Question: I want to write integration test for my controller which return HttpResponseMessage which have "Content" as string and his
content-type "application/vnd.openxmlformats-officedocument.spreadsheetml.sheet"
How do me convert this string back instance ExcelFile - libarary gembox?
this controller for example:
'''
/// <summary>
/// Save Data
/// </summary>
/// <param name="request"></param>
/// <returns></returns>
[HttpPost]
[Route(Routes.Download)]
[ValidateToken]
[SwaggerResponse(HttpStatusCode.OK, "Xlsx-file with result", typeof(HttpStatusCode))]
[SwaggerResponse(HttpStatusCode.Unauthorized, "invalid token", typeof(HttpStatusCode))]
[SwaggerResponse(HttpStatusCode.BadRequest, "Message with description error of validate", typeof(HttpStatusCode))]
public HttpResponseMessage PostUnloadExcelFile([FromBody]DownloadRequest request)
{
var logData = _logMessageBuilder.GetLogMessageDownload(request.Request);
LogRequest(logData);
var response = Request.CreateResponse(HttpStatusCode.OK);
_downloadService.GetExcelFile(request.Data).Save(response, $"{Routes.Download}.xlsx");
return response;
}
'''
this example DownloadService
'''
public class DownloadService : BaseDownloadService, IDownloadService
{
private const string Sheet = "Work sheet";
public ExcelFile GetExcelFile(IList<Event> data)
{
var xlsFile = new ExcelFile();
var workSheet = xlsFile.Worksheets.Add(Sheet);
SetHeaderWorksSheet(workSheet);
for (var i = 0; i < data.Count; i++)
{
SetCellWorksSheet(data[i], workSheet, i);
}
for (var j = 0; j < data.Count + 1; j++)
{
SetCellStyleWorksSheet(workSheet, j);
}
return xlsFile;
}
}
public class BaseDownloadService
{
protected void SetHeaderWorksSheet(ExcelWorksheet workSheet)
{
workSheet.Cells[0, ExcelFileIndexes.Item].Value = ConstantsExcelHeader.Item;
workSheet.Cells[0, ExcelFileIndexes.FirstDate].Value = ConstantsExcelHeader.FirstDate;
workSheet.Cells[0, ExcelFileIndexes.LastDate].Value = ConstantsExcelHeader.LastDate;
}
protected void SetCellWorksSheet(Triplet rowData, ExcelWorksheet workSheet, int i)
{
workSheet.Cells[i + 1, ExcelFileIndexes.Item].Value = (i + 1).ToString();
workSheet.Cells[0, ExcelFileIndexes.FirstDate].Value = rowData.FirstDate;
workSheet.Cells[0, ExcelFileIndexes.LastDate].Value = rowData.LastDate;
}
protected void SetCellStyleWorksSheet(ExcelWorksheet workSheet, int i)
{
workSheet.Columns[i].AutoFit();
workSheet.Cells[0, i].Style
.FillPattern
.SetPattern(
FillPatternStyle.Solid,
SpreadsheetColor.FromName(ColorName.LightGreen),
SpreadsheetColor.FromName(ColorName.LightGreen));
}
}
'''
this test for example:
'''
[Theory]
[MemberData(nameof(DataForTrySaveInExcelFileTesting))]
public async Task Should_ReturnCode200TrySaveDataInFileExcel(DownloadRequest request)
{
// Arrange
var token = await GetValidTokenAsync();
// Act
var response = await ActAsync<DownloadRequest, DataRecord>(request, token, DownloadUrl);
var excelBytes = Encoding.UTF8.GetBytes(response.Content);
var excelFile = new ExcelFile();
using (MemoryStream stream = new MemoryStream())
{
stream.Write(excelBytes, 0, excelBytes.Length);
stream.Position = 0;
excelFile = ExcelFile.Load(stream, LoadOptions.XlsxDefault);
}
var ws = excelFile.Worksheets.ActiveWorksheet;
ws.Cells["B2"].Value.ShouldBeEqualTo("<PHONE>");
}
'''
This is response for front

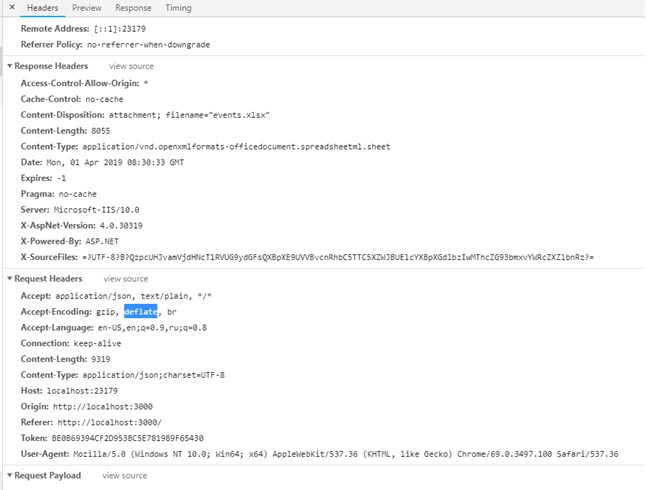
Answer: jdweng Thanks you, you made me think and comed good idea.We refused to convert string in stream and we just extended model of response for post of requset and added stream for content an example is shown below.
'''
protected async Task<TestRequestResponse> PostAsync<TPayload>(string url, TPayload payload, string token = null)
{
using (var server = new HttpServer(_config))
{
var client = new HttpClient(server);
var request = new HttpRequestMessage
{
RequestUri = new Uri(url),
Method = HttpMethod.Post,
Content = new ObjectContent<TPayload>(payload, new JsonMediaTypeFormatter())
};
request.Headers.Accept.Add(new MediaTypeWithQualityHeaderValue("application/json"));
request.Headers.Add("token", token);
var httpRequest = new HttpRequest(string.Empty, url, string.Empty);
httpRequest.AddServerVariable("UserHostAddress", "192.168.1.1");
httpRequest.AddServerVariable("UserAgent", "chrome");
HttpContext.Current = new HttpContext(httpRequest, new HttpResponse(new StringWriter()));
using (var response = await client.SendAsync(request))
{
var streamContent = await response.Content.ReadAsStreamAsync();
var memoryStream = new MemoryStream();
streamContent.CopyTo(memoryStream);
memoryStream.Position = 0;
var content = await response.Content.ReadAsStringAsync();
return new TestRequestResponse
{
Content = content,
StatusCode = response.StatusCode,
Message = response.ReasonPhrase,
StreamContent = memoryStream
};
}
}
}
'''
'''
[Theory]
[MemberData(nameof(DataForTrySaveInExcelFileTesting))]
public async Task Should_ReturnCode200TrySaveDataInFileExcel(DownloadRequest request)
{
// Arrange
var token = await GetValidTokenAsync();
// Act
var responseBilling = await ActAsync<DownloadRequest, Record>(request, token, DownloadUrl);
var excelFile = ExcelFile.Load(response.StreamContent, LoadOptions.XlsxDefault);
var ws = excelFile.Worksheets.ActiveWorksheet;
ws.Cells["E2"].Value.ShouldBeEqualTo("11111");
ws.Cells["Q3"].Value.ShouldBeEqualTo("11111");
ws.Cells["C4"].Value.ShouldBeEqualTo(11111);
ws.Cells["F5"].Value.ShouldBeEqualTo("11111");
ws.Cells["O6"].Value.ShouldBeEqualTo("11111");
ws.Rows.Count.ShouldBeEqualTo(request.Data.Count + 1);
}
public async Task<TestRequsetResponse> ActAsync<TRequest, TItem>(TRequest reuqset = null, string token = null, string url = null) where TRequest : DownloadRequest<Item>
{
return await PostAsync(url, request, token);
}
'''